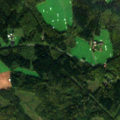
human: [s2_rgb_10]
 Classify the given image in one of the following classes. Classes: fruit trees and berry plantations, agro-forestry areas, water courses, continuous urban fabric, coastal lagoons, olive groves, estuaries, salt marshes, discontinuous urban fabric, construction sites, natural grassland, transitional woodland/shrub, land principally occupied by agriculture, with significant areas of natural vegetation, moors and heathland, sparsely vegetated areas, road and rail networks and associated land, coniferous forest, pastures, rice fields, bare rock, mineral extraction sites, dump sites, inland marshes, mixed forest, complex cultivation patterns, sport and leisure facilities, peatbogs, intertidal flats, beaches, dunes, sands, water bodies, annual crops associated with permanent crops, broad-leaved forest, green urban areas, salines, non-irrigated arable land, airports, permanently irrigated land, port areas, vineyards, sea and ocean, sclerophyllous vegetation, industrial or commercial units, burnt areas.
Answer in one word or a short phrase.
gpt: land principally occupied by agriculture, with significant areas of natural vegetation, broad-leaved forest, mixed forest